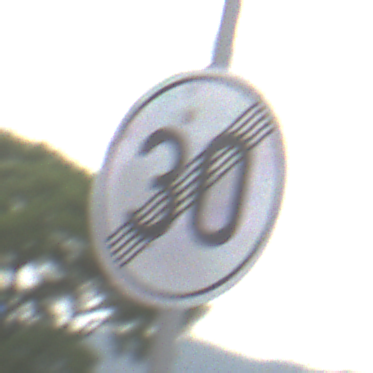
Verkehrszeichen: EndeGeschwindigkeit30
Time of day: Midday
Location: Outdoor (Nature)
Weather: PartlyCloudy
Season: NotSpecified
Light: Natural